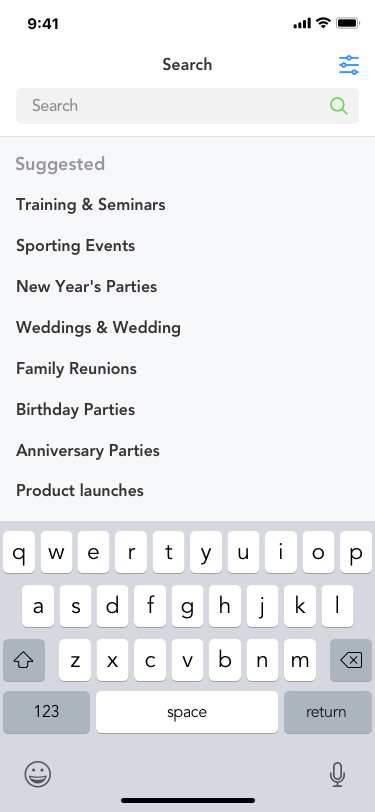
Text in this UI design:
return
space
123
m
n
b
v
c
x
z
l
k
j
h
g
f
d
s
a
p
o
i
u
y
t
r
e
w
q
Search
Search
Suggested
Training & Seminars
Sporting Events
New Year's Parties
Weddings & Wedding
Family Reunions
Birthday Parties
Anniversary Parties
Product launches